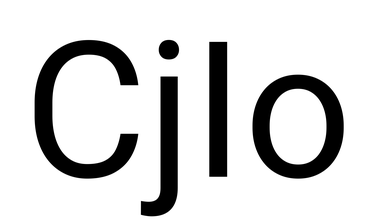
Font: Roboto_Regular